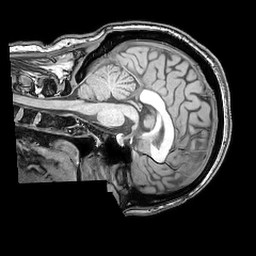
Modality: T1w
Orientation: sagittal
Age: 37
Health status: ill
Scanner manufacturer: philips
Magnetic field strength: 3 T
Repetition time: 0.007 s
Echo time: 0.003501 s